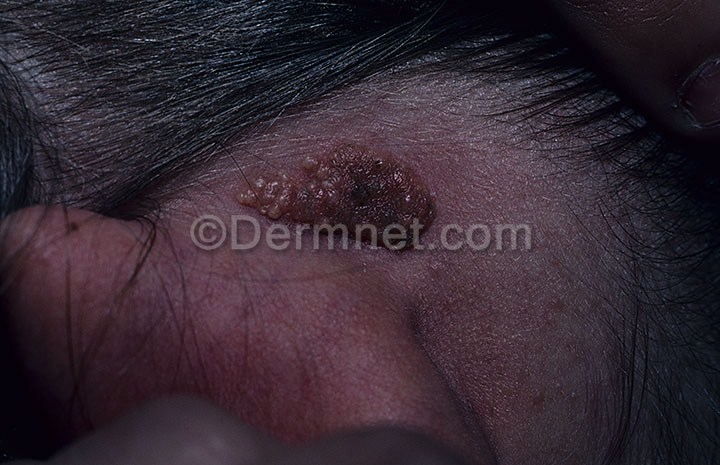
Disease: Seborrheic Keratoses and other Benign Tumors